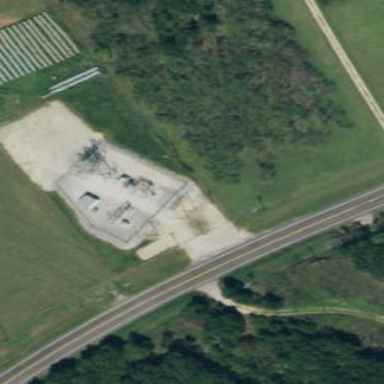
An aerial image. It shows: Distribution power substation secured by fence.